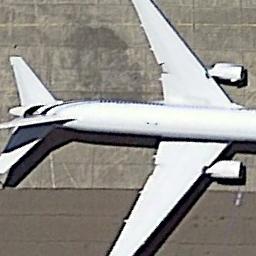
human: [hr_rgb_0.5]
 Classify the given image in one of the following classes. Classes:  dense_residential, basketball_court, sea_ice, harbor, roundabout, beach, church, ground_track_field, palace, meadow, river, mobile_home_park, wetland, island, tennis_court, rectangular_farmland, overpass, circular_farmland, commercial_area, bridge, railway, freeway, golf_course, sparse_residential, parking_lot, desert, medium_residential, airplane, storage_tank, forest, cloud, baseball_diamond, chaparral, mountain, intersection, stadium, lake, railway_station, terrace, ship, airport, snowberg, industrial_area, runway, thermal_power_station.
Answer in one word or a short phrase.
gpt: airplane